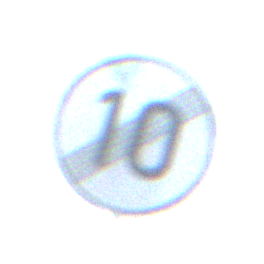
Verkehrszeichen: EndeGeschwindigkeit10
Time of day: SunriseSunset
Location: Outdoor (Nature)
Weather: Clear
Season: NotSpecified
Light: Natural